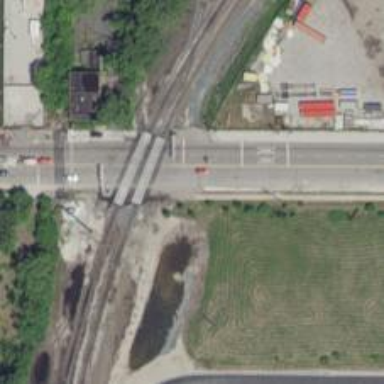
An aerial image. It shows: Crossing for the railway.